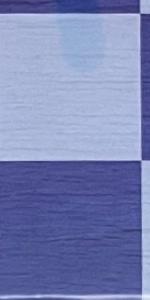
Label: Empty